Aerial crown-view tile of a tropical tree (Barro Colorado Island, Panama), acquired 20250317:
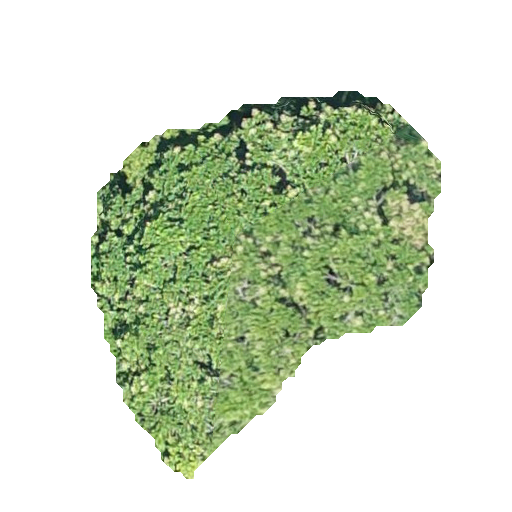
Species: Anacardium excelsum
GBIF accepted scientific name: Anacardium excelsum
Crown area: 130.916 m²